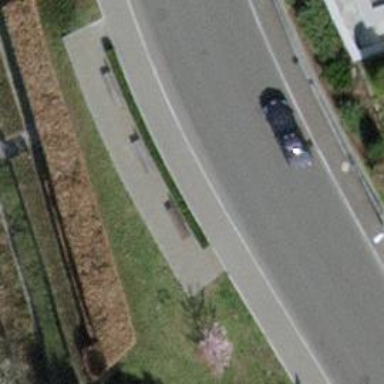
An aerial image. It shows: Bench.